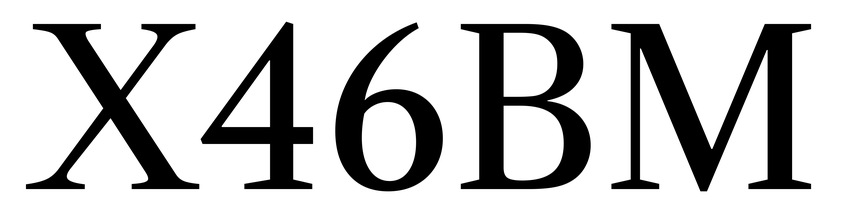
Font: LibreCaslonText_Regular